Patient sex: F
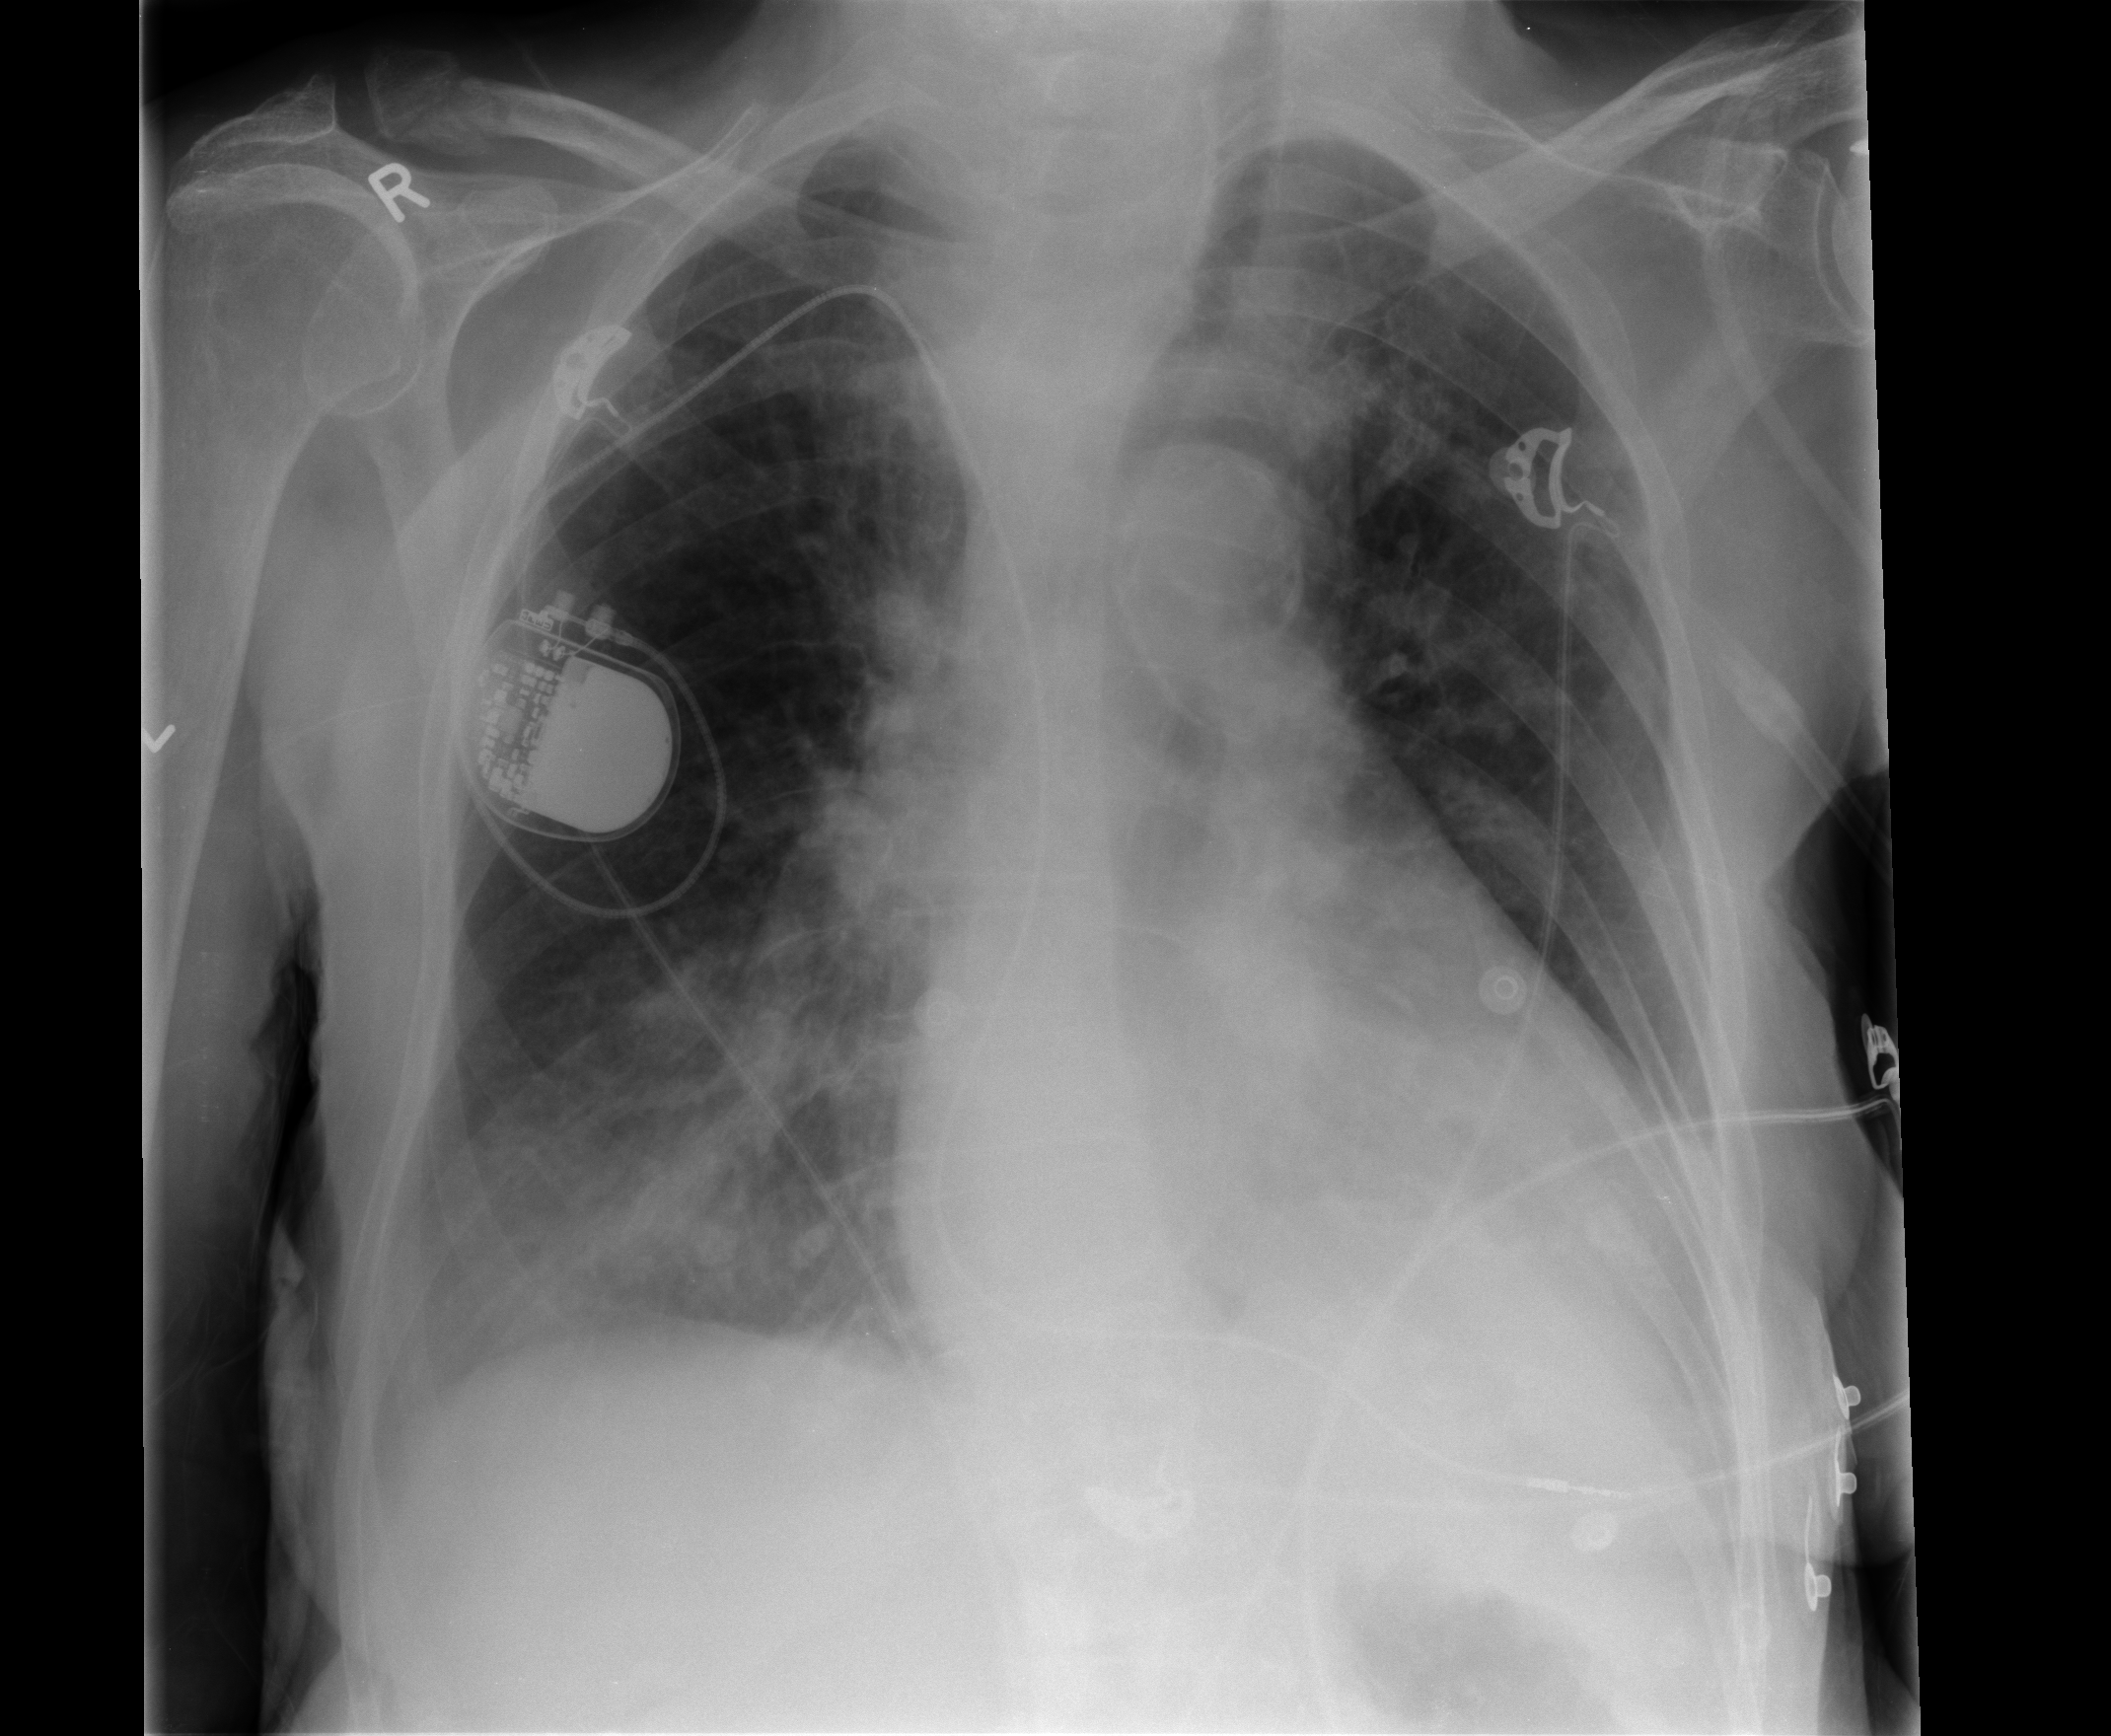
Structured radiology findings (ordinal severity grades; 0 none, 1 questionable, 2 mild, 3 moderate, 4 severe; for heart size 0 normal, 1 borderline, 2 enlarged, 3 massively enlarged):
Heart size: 2
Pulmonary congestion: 0
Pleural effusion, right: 2
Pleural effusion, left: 2
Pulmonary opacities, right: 2
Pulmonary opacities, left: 0
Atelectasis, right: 2
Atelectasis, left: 2